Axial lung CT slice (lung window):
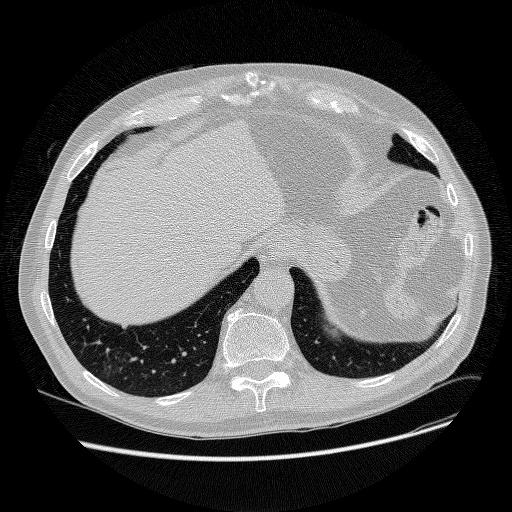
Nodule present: yes
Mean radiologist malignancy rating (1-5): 3